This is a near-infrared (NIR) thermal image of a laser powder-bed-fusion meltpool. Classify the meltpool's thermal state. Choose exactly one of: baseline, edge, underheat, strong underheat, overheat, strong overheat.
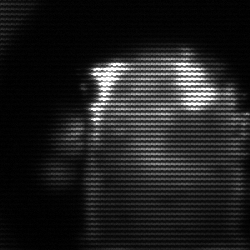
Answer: baseline